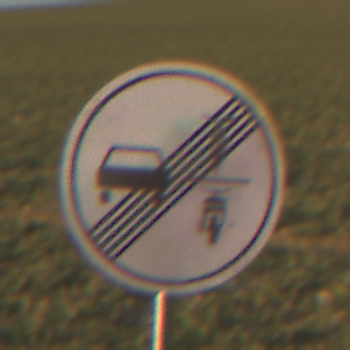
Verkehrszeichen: EndeVerbotUeberholenEinspurigeFahrzeuge
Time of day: SunriseSunset
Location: Outdoor (Nature)
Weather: PartlyCloudy
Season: NotSpecified
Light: Natural